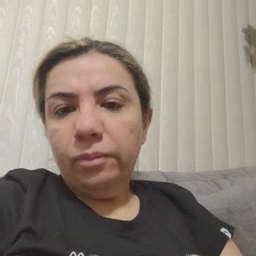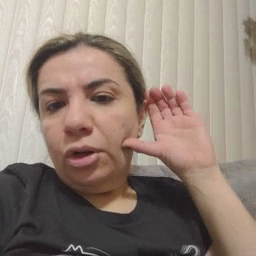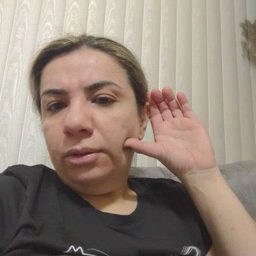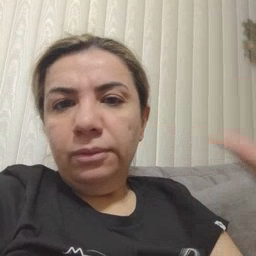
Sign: listen